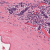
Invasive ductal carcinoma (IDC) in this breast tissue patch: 0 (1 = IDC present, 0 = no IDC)